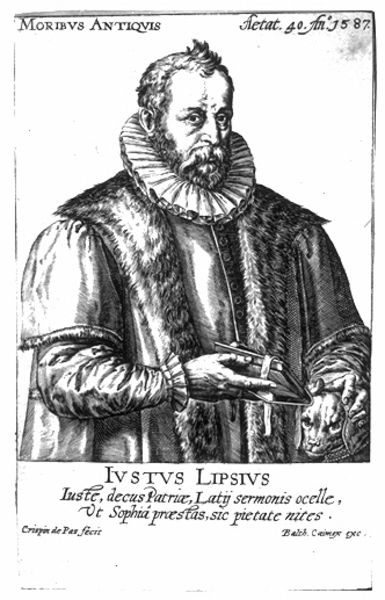
Titel: Bildnis des Justus Lipsius
Künstler: Crispyn de Passe
Institution: (Seriendruck)
Schlagwörter: hand, kopf, mann, weiß, nase, ohr, schwarz, zeichnung, blick, hund, tier, bart, hemd, augen, kragen, pelz, schädel, vollbart, ärmel, bildnis, halskrause, holland, hände, niederlande, portrait, porträt, gewand, halbfigur, mantel, reich, brustbild, fell, schrift, datierung, grafik, graphik, falte, inschrift, datum, knöpfe, name, schaf, buch, druck, stich, text, krause, buchdruck, gelehrter, besatz, kupferstich, kräftig, tierkopf, leipzig, latein, frontispiz, reformation, pelzbesatz, datiert, portarit, peltz, justus, iustus, justus lipsius, lipsius, iustus lipsius, 1500, 1550, 1510, 1587, moribus, crisin, maribus, antiquis, schüdel